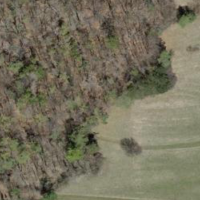
EUNIS habitat code: 44
Species observed at this site:
Vicia cracca
Nemobius sylvestris
Gomphocerippus rufus
Chorthippus brunneus
Chorthippus biguttulus